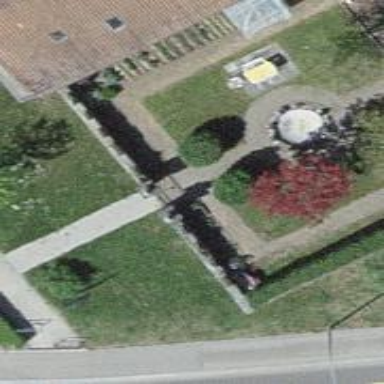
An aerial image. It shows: Gate.